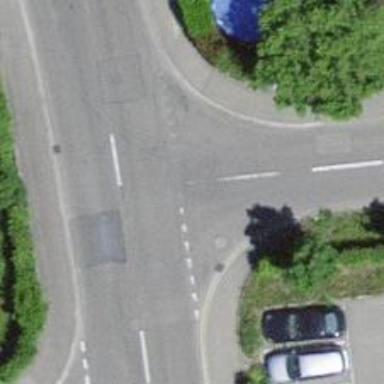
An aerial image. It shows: Road with "give way" sign.